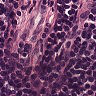
Metastatic tissue present: no